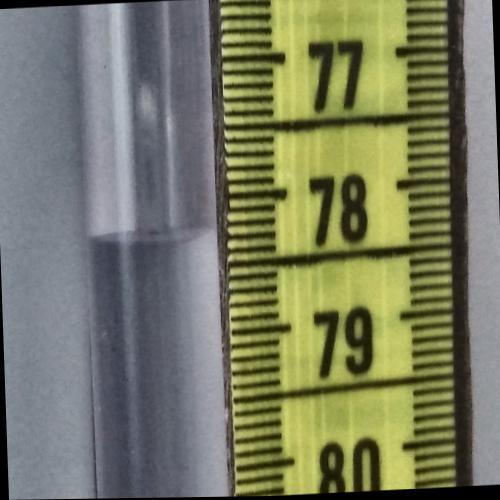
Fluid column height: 78.3 cm